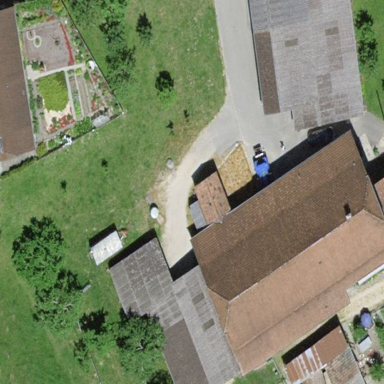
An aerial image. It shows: Farm building.